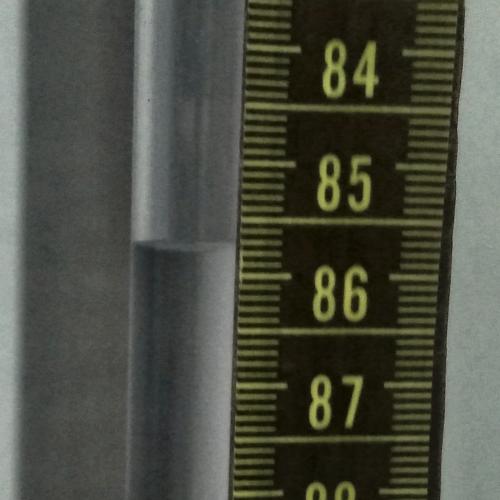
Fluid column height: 85.8 cm